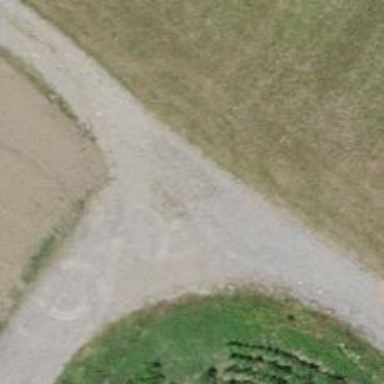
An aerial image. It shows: Dirt track road.